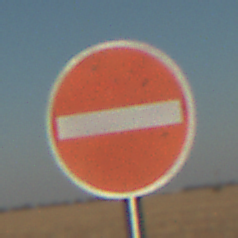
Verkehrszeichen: VerbotDerEinfahrt
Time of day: SunriseSunset
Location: Outdoor (Nature)
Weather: Clear
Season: NotSpecified
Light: Natural